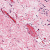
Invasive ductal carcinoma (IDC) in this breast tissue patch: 1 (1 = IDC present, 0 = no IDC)